Question: Suppose, I have 2 tables, sport_class and music_class.

I want to find amount of student who are in music_class but not in sport_class.
The expect result is : 2 (Julia and Peter) . Please help me, thanks.
'''
SELECT COUNT(DISTINCT x.name) AS diff_user
from sport_class x RIGHT
JOIN music_class y ON x.name = y.name
WHERE x.name != y.name;
'''
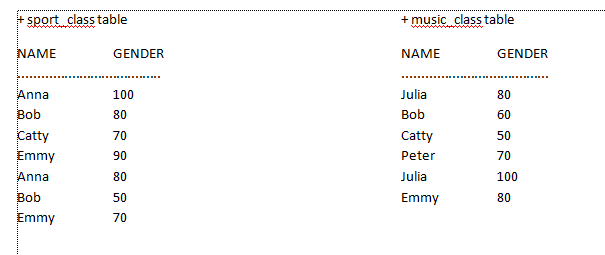
Answer: '''
select *
from music_class
where name NOT IN (select name from sport_class);
'''
This should work for your case. Next time please add what you tried in the question itself rather than in comments (when asking the question itself)